Question: I want to plot the results of throwing a dice in a bar chart using ggplot.
'''
import numpy
import ggplot
import pandas
frame = pandas.DataFrame()
for i in range(6):
frame.loc[i, 'pips'] = i+1
rand = numpy.random.random_integers(1, 6, 100)
for i in range(len(count)):
frame.loc[i, 'events'] = numpy.sum(rand == i+1)
frame['propability'] = frame.events / frame.events.sum()
ggplot.ggplot(ggplot.aes(x='pips', weight='events'), frame) + ggplot.geom_bar()
'''
The outcome is
From the examples I expected the plot to
1. Have more width on each bar
2. Not have x=7 with no bar
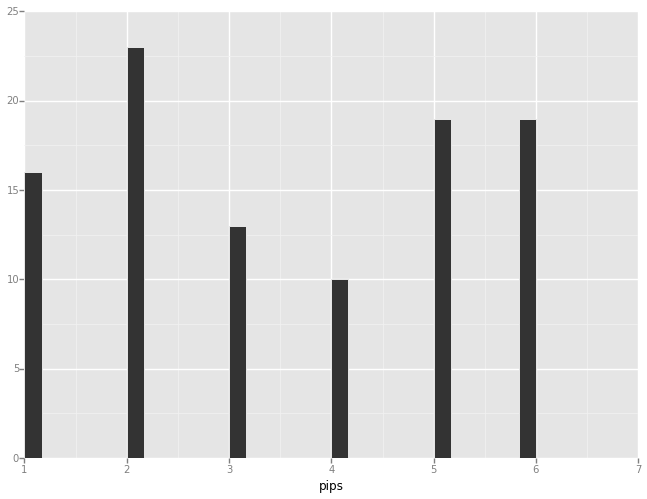
Answer: Use parameters "binwidth", "limits" and "breaks" like this :
'''
ggplot.ggplot(ggplot.aes(x='pips', weight='events'), frame) +
ggplot.geom_bar(binwidth=1) +
ggplot.scale_x_continuous(limits = (1,6), breaks = range(1,7))
'''
Which gives me :